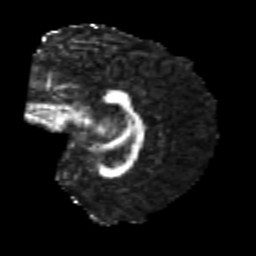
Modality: FA
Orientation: sagittal
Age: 26
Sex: female
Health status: healthy
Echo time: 0.074 s